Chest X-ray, PA view. Patient: 51 years old, sex F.
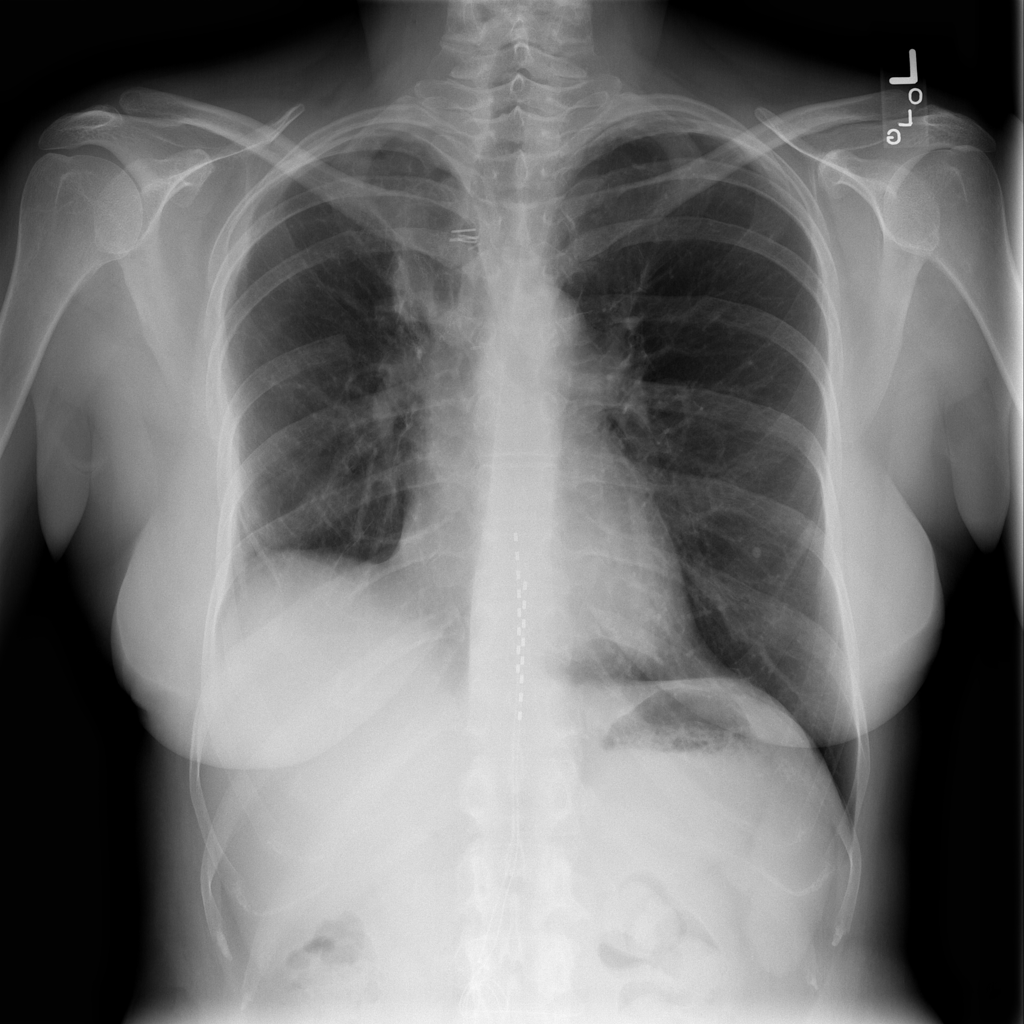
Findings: No Finding